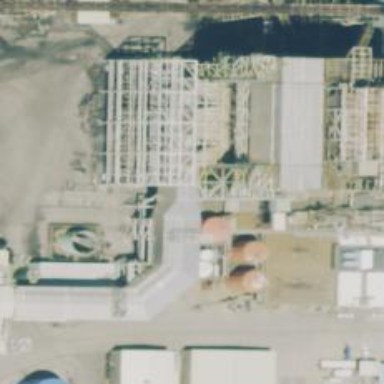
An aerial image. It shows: Steam turbine generator.